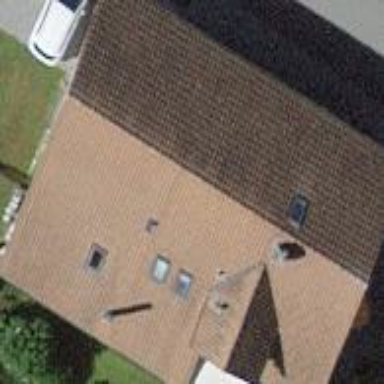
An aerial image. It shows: Residential building with gabled roof.